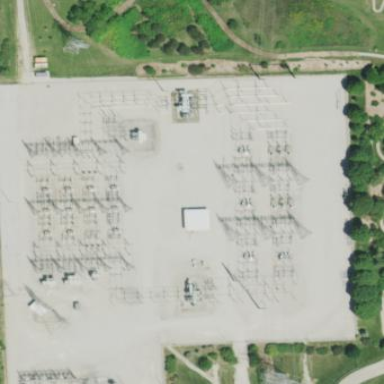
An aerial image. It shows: Transmission substation.